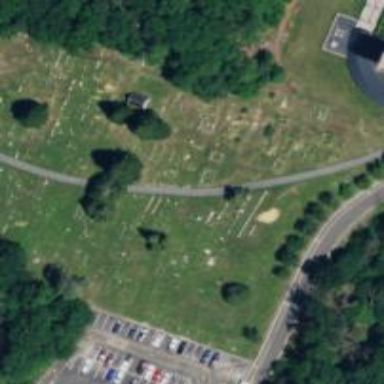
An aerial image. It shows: Grave yard.